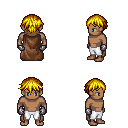
a pixel art fantasy rpg character, male body template, human, dark skin, brown cape, white pants, blonde short bangs hairstyle, metal gloves, four views (front, back, left, right), 2x2 character sprite sheet, small pixel art, hard edges, no anti-aliasing